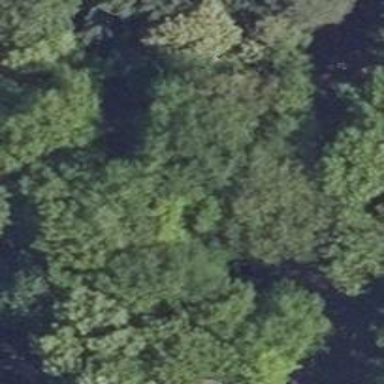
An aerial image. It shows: Single tag "natural: tree."